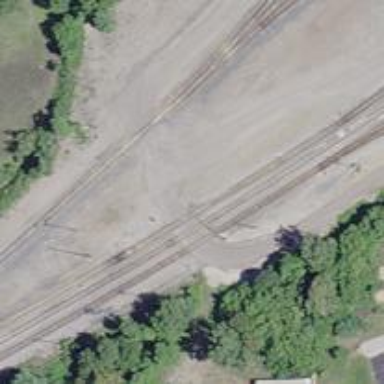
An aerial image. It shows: Railway junction.